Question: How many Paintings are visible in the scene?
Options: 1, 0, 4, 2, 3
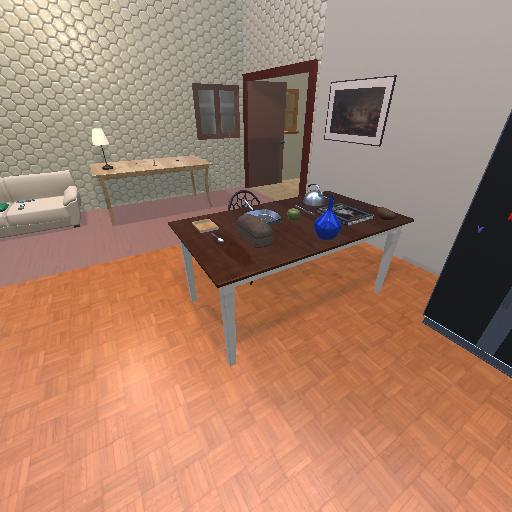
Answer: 1